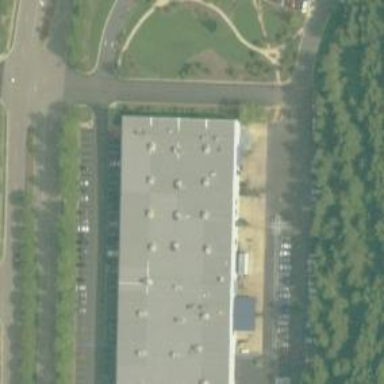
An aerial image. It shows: Commercial building.